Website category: jobs
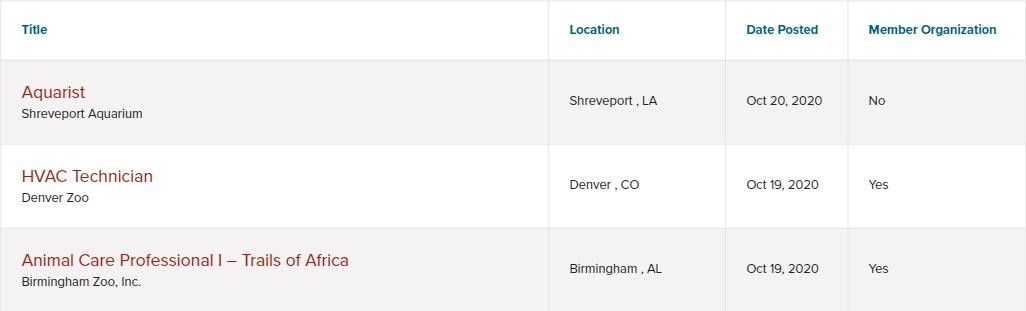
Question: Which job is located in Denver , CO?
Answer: HVAC Technician

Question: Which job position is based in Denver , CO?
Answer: HVAC Technician

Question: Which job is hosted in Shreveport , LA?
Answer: Aquarist

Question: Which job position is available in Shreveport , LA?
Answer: Aquarist

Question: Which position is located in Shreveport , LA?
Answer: Aquarist

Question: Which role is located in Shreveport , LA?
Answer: Aquarist

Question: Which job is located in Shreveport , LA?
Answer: Aquarist

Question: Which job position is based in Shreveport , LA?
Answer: Aquarist

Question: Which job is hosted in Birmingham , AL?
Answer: Animal Care Professional I Trails of Africa

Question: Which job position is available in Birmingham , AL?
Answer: Animal Care Professional I Trails of Africa

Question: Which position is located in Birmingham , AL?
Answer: Animal Care Professional I Trails of Africa

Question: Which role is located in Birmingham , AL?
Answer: Animal Care Professional I Trails of Africa

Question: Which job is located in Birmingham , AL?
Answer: Animal Care Professional I Trails of Africa

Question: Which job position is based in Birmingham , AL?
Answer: Animal Care Professional I Trails of Africa